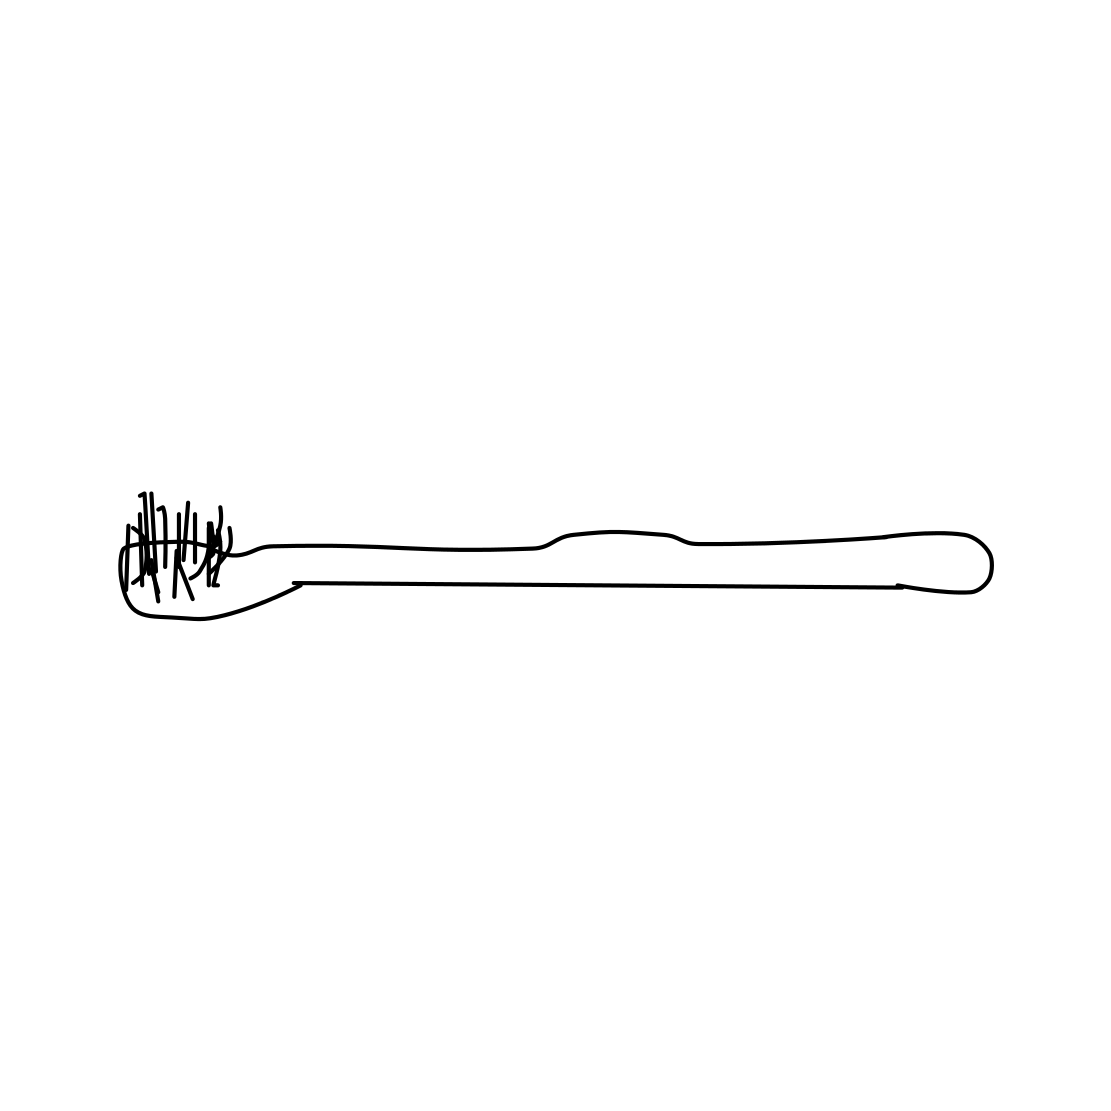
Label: toothbrush